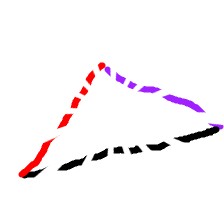
Shape: triangle